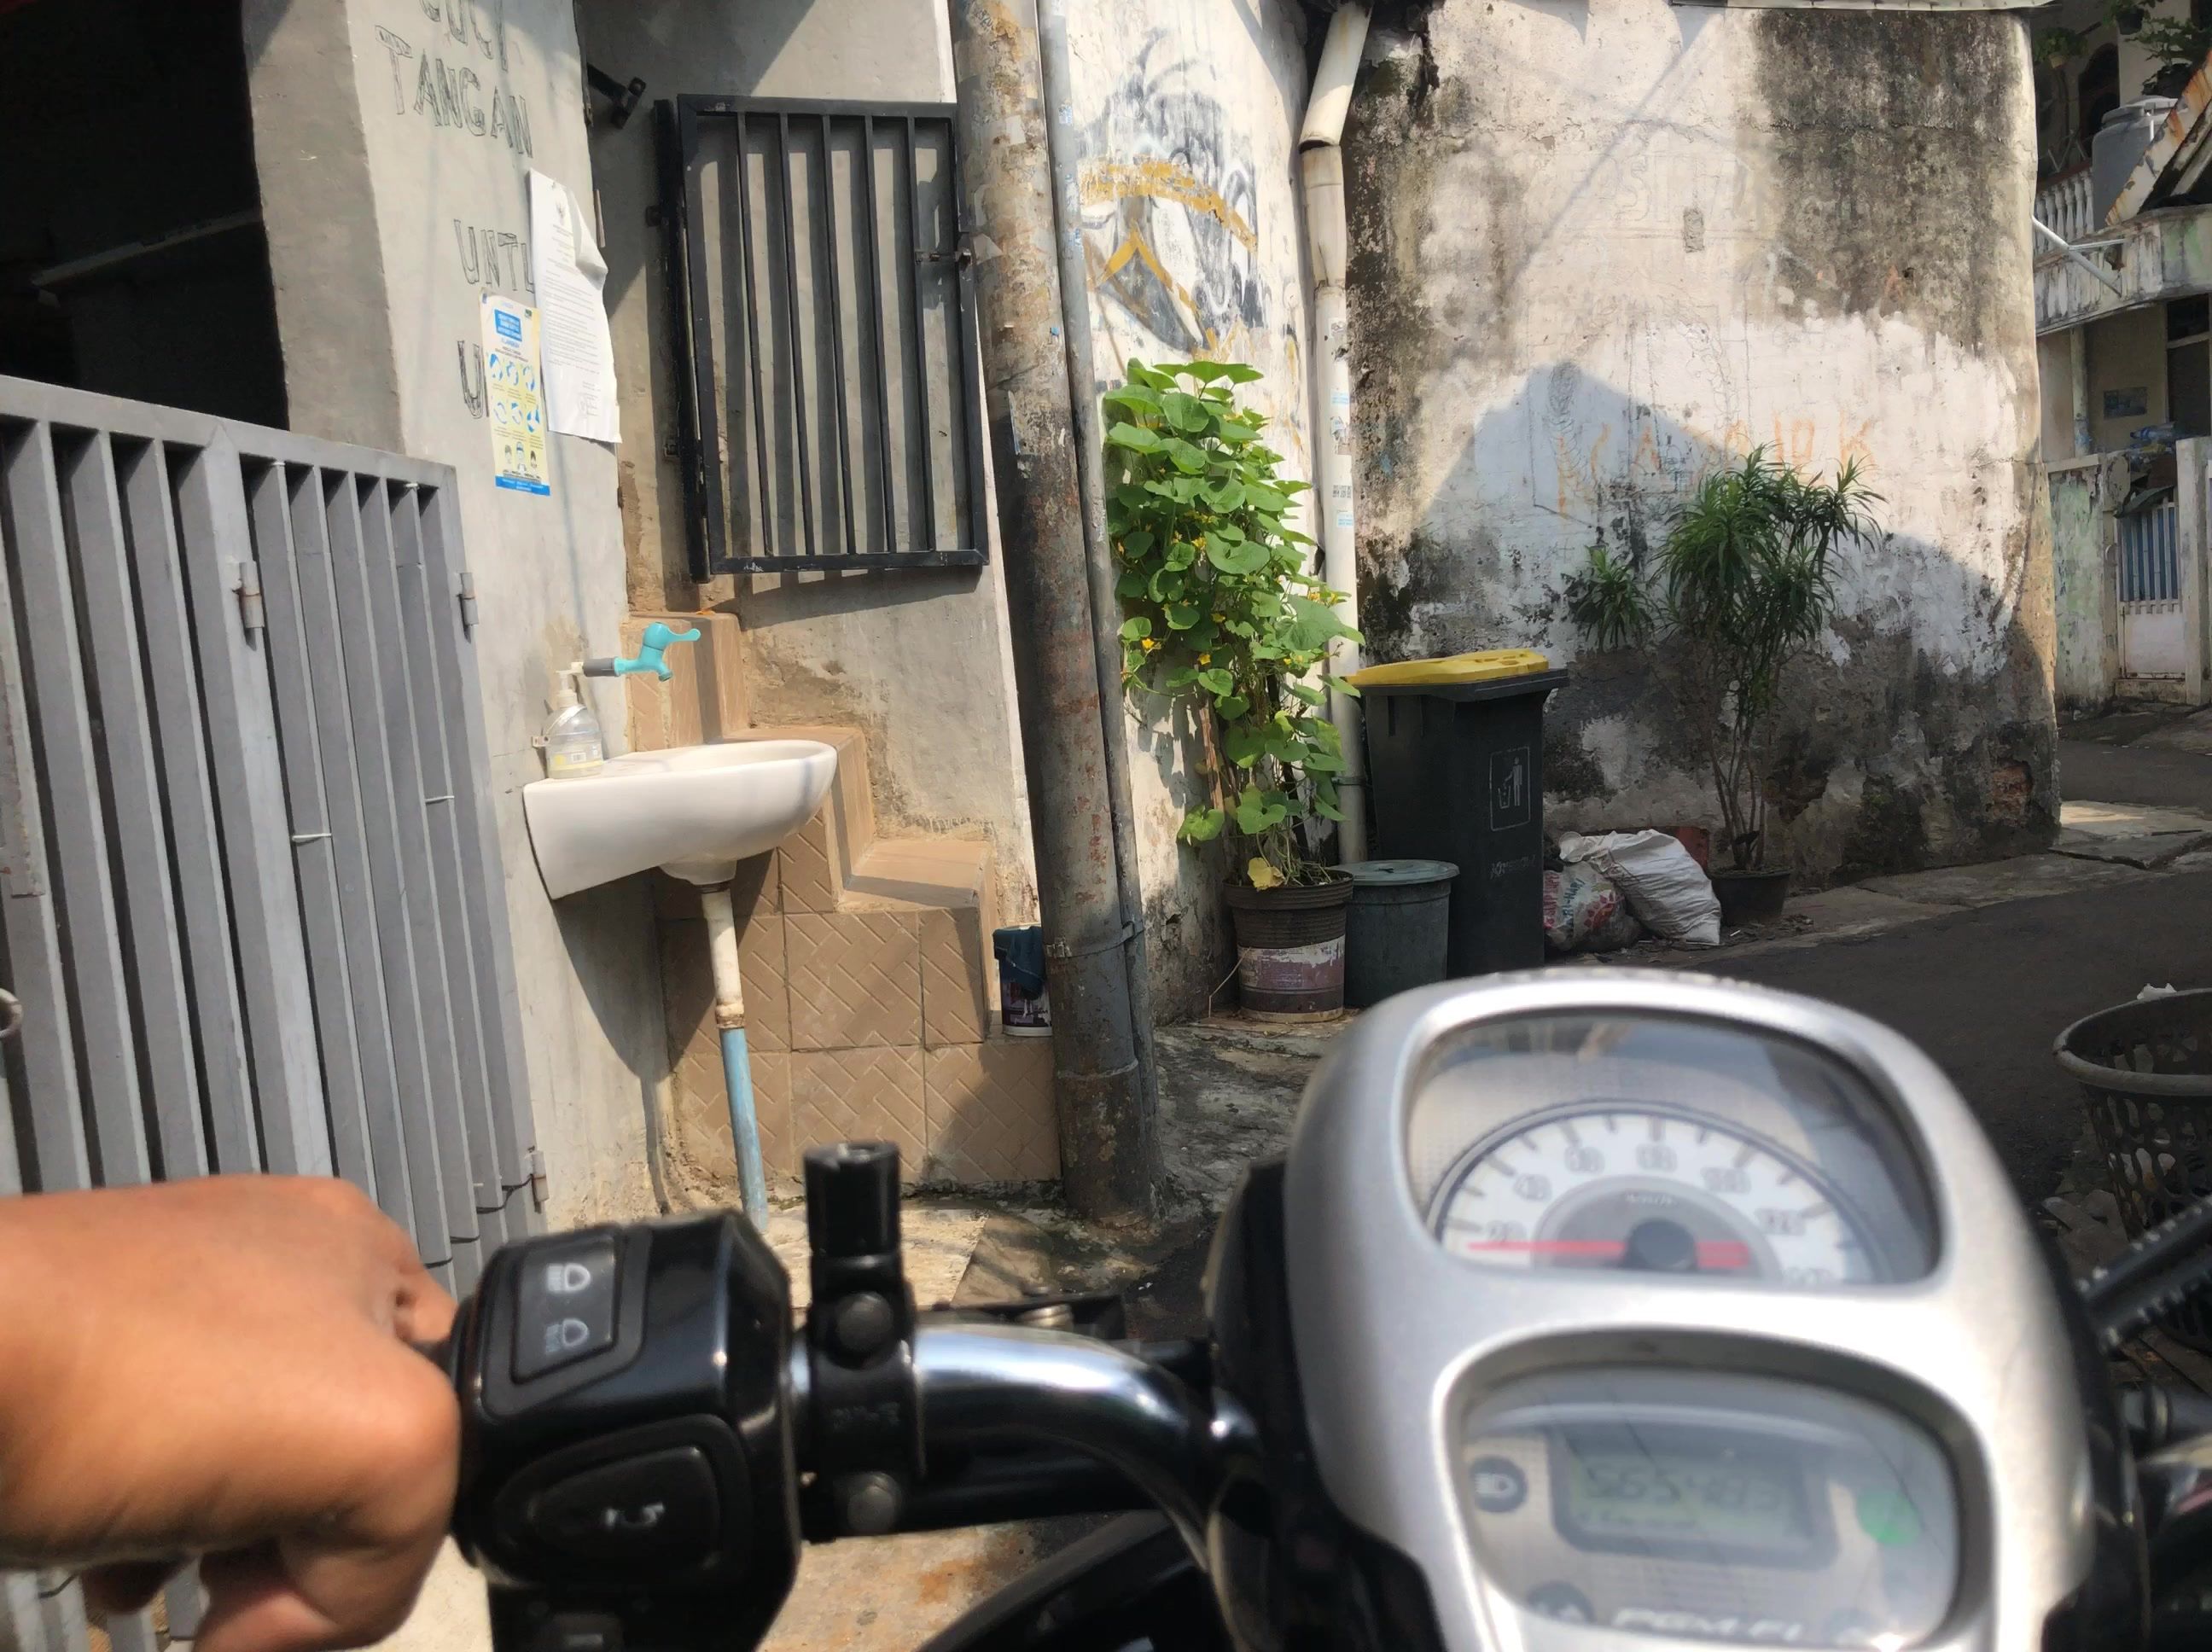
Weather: clear
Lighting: day
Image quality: good
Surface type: walking surface
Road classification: living_street
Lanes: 1
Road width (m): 1
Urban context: urban centre
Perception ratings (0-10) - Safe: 4.11, Lively: 4.96, Beautiful: 2.58, Boring: 2.35, Depressing: 2.75, Wealthy: 6.27